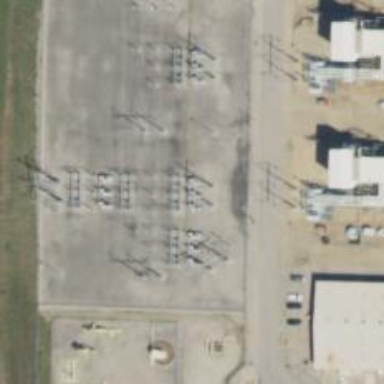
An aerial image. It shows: Switch used for power control.